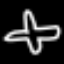
Label: airplane